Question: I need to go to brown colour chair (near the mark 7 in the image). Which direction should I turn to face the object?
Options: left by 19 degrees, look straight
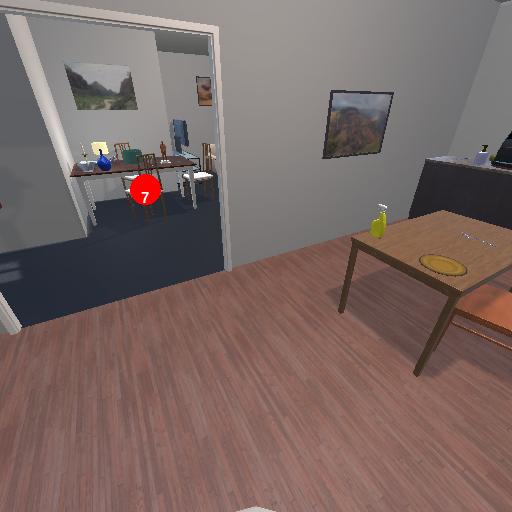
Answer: left by 19 degrees